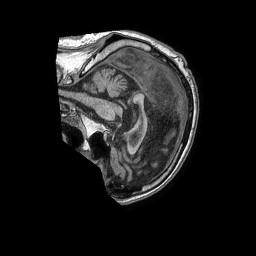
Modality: T1w
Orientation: sagittal
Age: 78
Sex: male
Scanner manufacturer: philips
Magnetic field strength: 1.5 T
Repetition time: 0.007525 s
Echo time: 0.003435 s